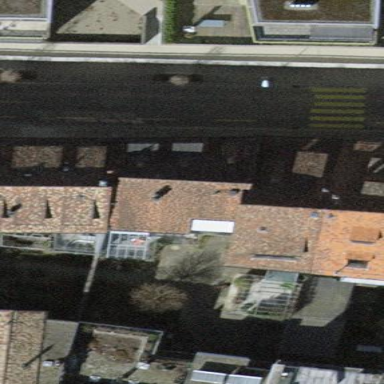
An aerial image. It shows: Residential building with gabled roof. The roof is brown in color and oriented across the building.